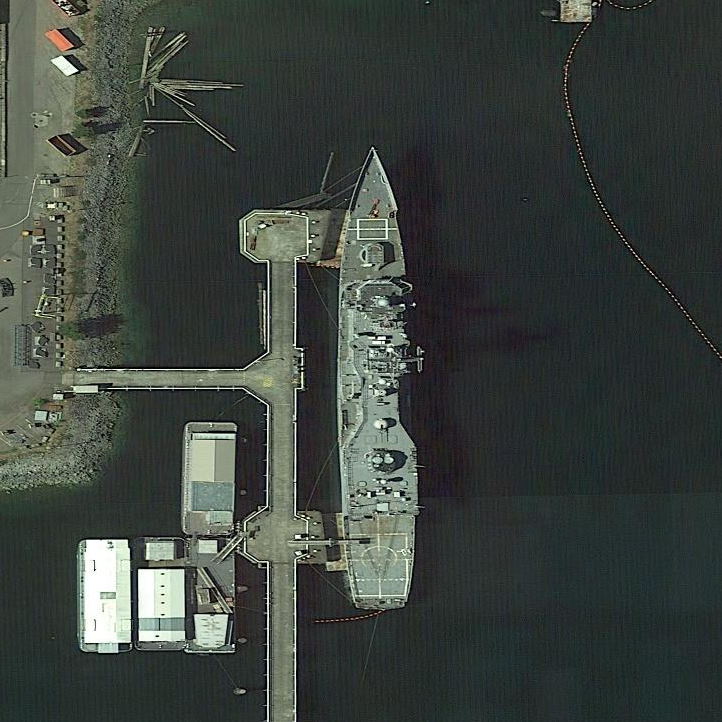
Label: cruiser